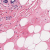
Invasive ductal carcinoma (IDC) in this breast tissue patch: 0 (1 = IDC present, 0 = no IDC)